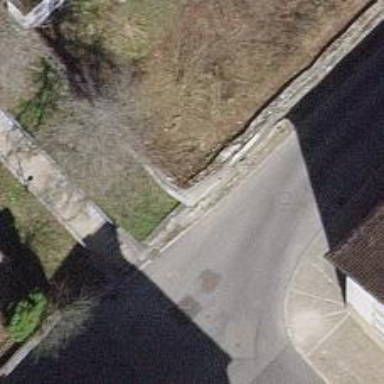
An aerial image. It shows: Retaining wall.